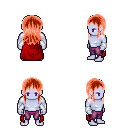
a pixel art fantasy rpg character, male body template, dark elf, purple skin, red cape, magenta pants, red unkempt hairstyle, white cloth bracers, four views (front, back, left, right), 2x2 character sprite sheet, small pixel art, hard edges, no anti-aliasing